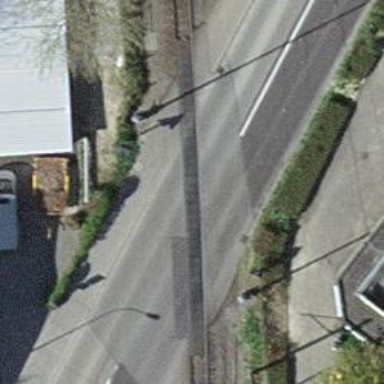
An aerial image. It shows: Railway level crossing.